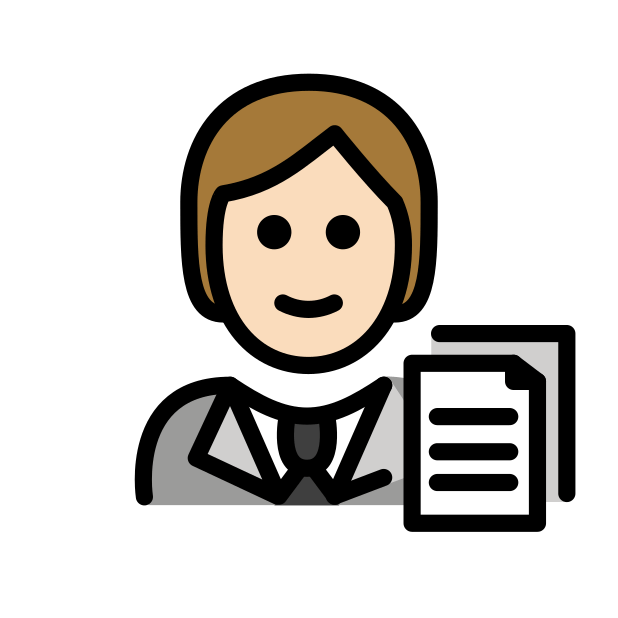
office worker: light skin tone